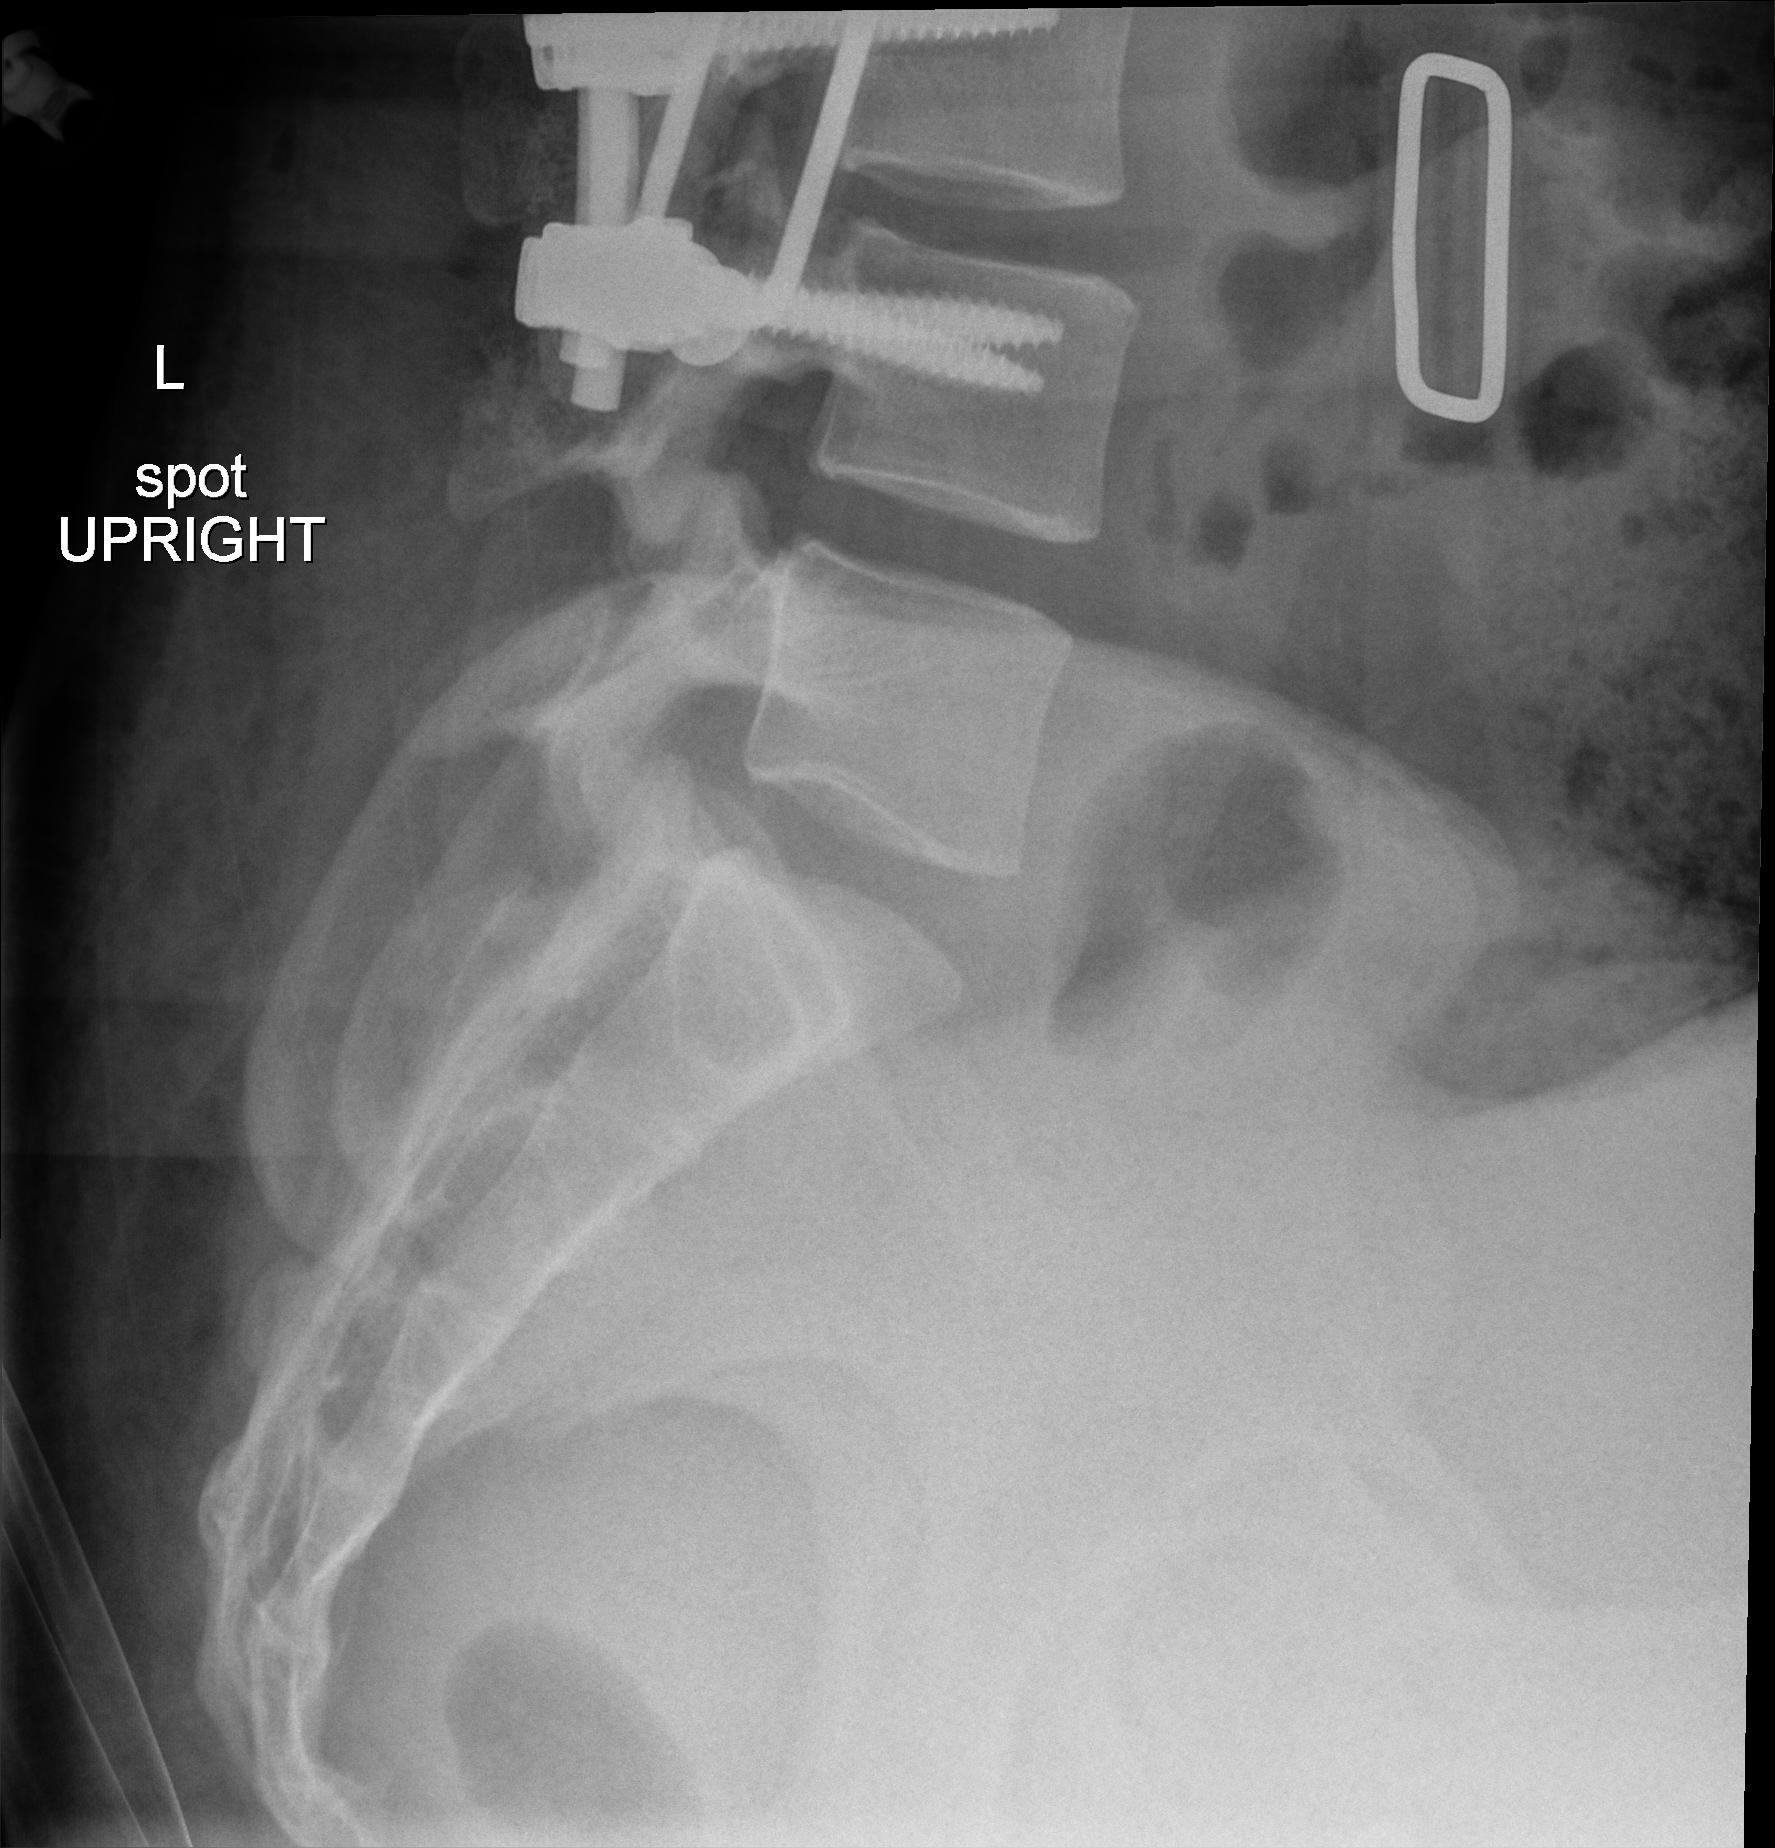
View: L5 S1
Implant manufacturer: Styker everest (K2M)